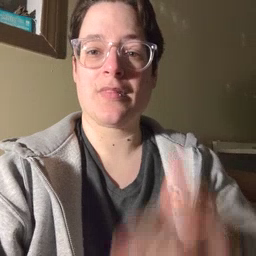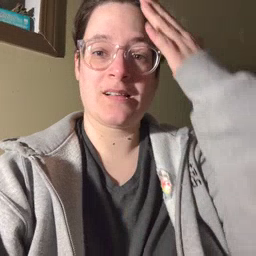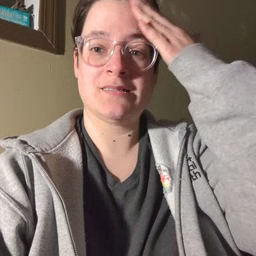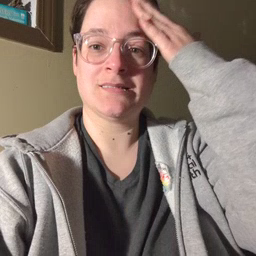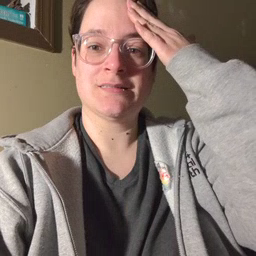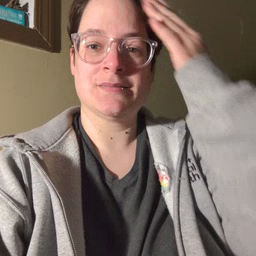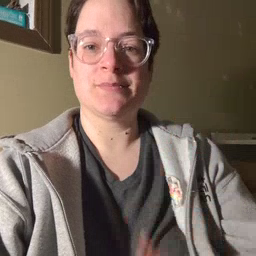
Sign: hat